Question: This is my first post to Stack Overflow so please be gentle. I have followed the video tutorial at <URL> and have been able to successfully modify it so that images are shown as questions instead of text. The next step for me is to divide my game into Levels. I have added the appropriate extra 'Rounds' in the DataController object referred to at the end of video 3 start of video 4 so that it now looks like this:

So here is the question, if I want to add a set of buttons to a Levels page, and then add an OnClick event to each, how do I point that OnClick event specifically to the set of questions for each Level? I think I need to point the onClick at a script passing a variable that is the level number, but not sure how to do it and so far searches of StackOverflow and YouTube haven't really helped?
I have done the following and I seem to be a lot closer:
1. Created a new scene called LevelSelect and added the buttons I need for the levels to it;
2. I created a script in the scene called LevelSelectController and to this I added the button registration script provided by Lothan;
3. I registered the buttons as suggested via drag and drop;
4. I created a Function within the LevelSelectController script called StartGame, this had one line: Debug.Log("Button pressed is: Level " + (setLevel + 1)); I ran the script and the buttons responded as expected;
All I am struggling with now his how to get the button press to pass the integer for the level number to the allRoundData variable in the DataController. The code for each script looks like this:
'''
using System.Collections;
using System.Collections.Generic;
using UnityEngine;
using UnityEngine.SceneManagement;
using UnityEngine.UI;
public class DataController : MonoBehaviour
{
public RoundData[] allRoundData;
public int currentLevel;
// Start is called before the first frame update
void Start()
{
DontDestroyOnLoad (gameObject);
SceneManager.LoadScene ("MenuScreen");
}
public RoundData GetCurrentRoundData()
{
return allRoundData [currentLevel];
}
// Update is called once per frame
void Update()
{
}
}
'''
'''
using System.Collections;
using System.Collections.Generic;
using UnityEngine;
using UnityEngine.UI;
using UnityEngine.SceneManagement;
public class LevelSelectController : MonoBehaviour
{
public List<Button> buttonsList = new List<Button>();
private DataController dataController;
public void StartGame(int setLevel)
{
Debug.Log("Button pressed is: Level " + (setLevel + 1));
}
}
'''
'''
using System.Collections;
using System.Collections.Generic;
using UnityEngine;
using UnityEngine.UI;
using UnityEngine.SceneManagement;
public class GameController : MonoBehaviour
{
public Text questionText;
public Image questionImage;
public SimpleObjectPool answerButtonObjectPool;
public Transform answerButtonParent;
private DataController dataController;
private RoundData currentRoundData;
private QuestionData[] questionPool;
private bool isRoundactive;
private float timeRemaining;
private int questionIndex;
private int playerScore;
private List<GameObject> answerButtonGameObjects = new List<GameObject> ();
// Start is called before the first frame update
void Start()
{
dataController = FindObjectOfType<DataController> ();
currentRoundData = dataController.GetCurrentRoundData ();
questionPool = currentRoundData.questions;
timeRemaining = currentRoundData.timeLimitInSeconds;
playerScore = 0;
questionIndex = 0;
ShowQuestion ();
isRoundactive = true;
}
private void ShowQuestion()
{
RemoveAnswerButtons ();
QuestionData questionData = questionPool[questionIndex];
questionText.text = questionData.questionText;
questionImage.transform.gameObject.SetActive(true);
questionImage.sprite = questionData.questionImage;
for (int i = 0; i < questionData.answers.Length; i++)
{
GameObject answerButtonGameObject = answerButtonObjectPool.GetObject();
answerButtonGameObjects.Add(answerButtonGameObject);
answerButtonGameObject.transform.SetParent(answerButtonParent);
AnswerButton answerButton = answerButtonGameObject.GetComponent<AnswerButton>();
answerButton.Setup(questionData.answers[i]);
}
}
private void RemoveAnswerButtons()
{
while (answerButtonGameObjects.Count > 0)
{
answerButtonObjectPool.ReturnObject(answerButtonGameObjects[0]);
answerButtonGameObjects.RemoveAt(0);
}
}
// Update is called once per frame
void Update()
{
}
}
'''
How do I now pass the value of in LevelSelectController to in the DataController script?
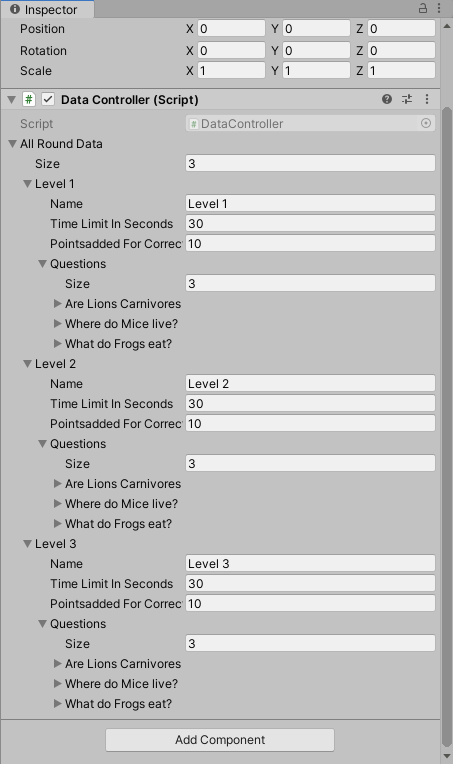
Answer: Welcome to StackOverflow!
You can do it using different ways, but one could be:
First register all the buttons:
'''
List<Button> buttonsList = new List<Button>();
'''
Then assign to each button the behaviour to do when onClick (registering the listener) passing the info of the corresponding DataController:
'''
for(int i = 0; i < buttonsList.Count; i++)
{
buttonsList[i].onClick.AddListener(() => SetLevel(DataController.allRoundData[i]))
}
'''
There are some leaps of faith in this current answer cause I don't know about your code, but if you have doubts, comment and I'll update the answer ^^